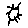
Label: sun